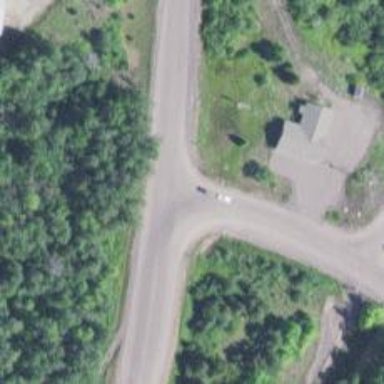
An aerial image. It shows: Stop road.